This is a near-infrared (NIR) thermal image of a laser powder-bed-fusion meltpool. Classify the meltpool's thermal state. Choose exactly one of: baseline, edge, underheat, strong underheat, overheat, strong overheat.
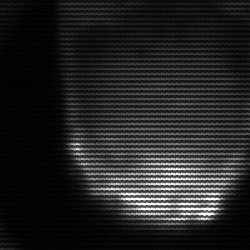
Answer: edge